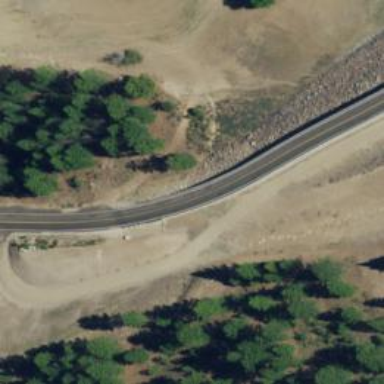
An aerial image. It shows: Tertiary road with embankment.